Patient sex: M
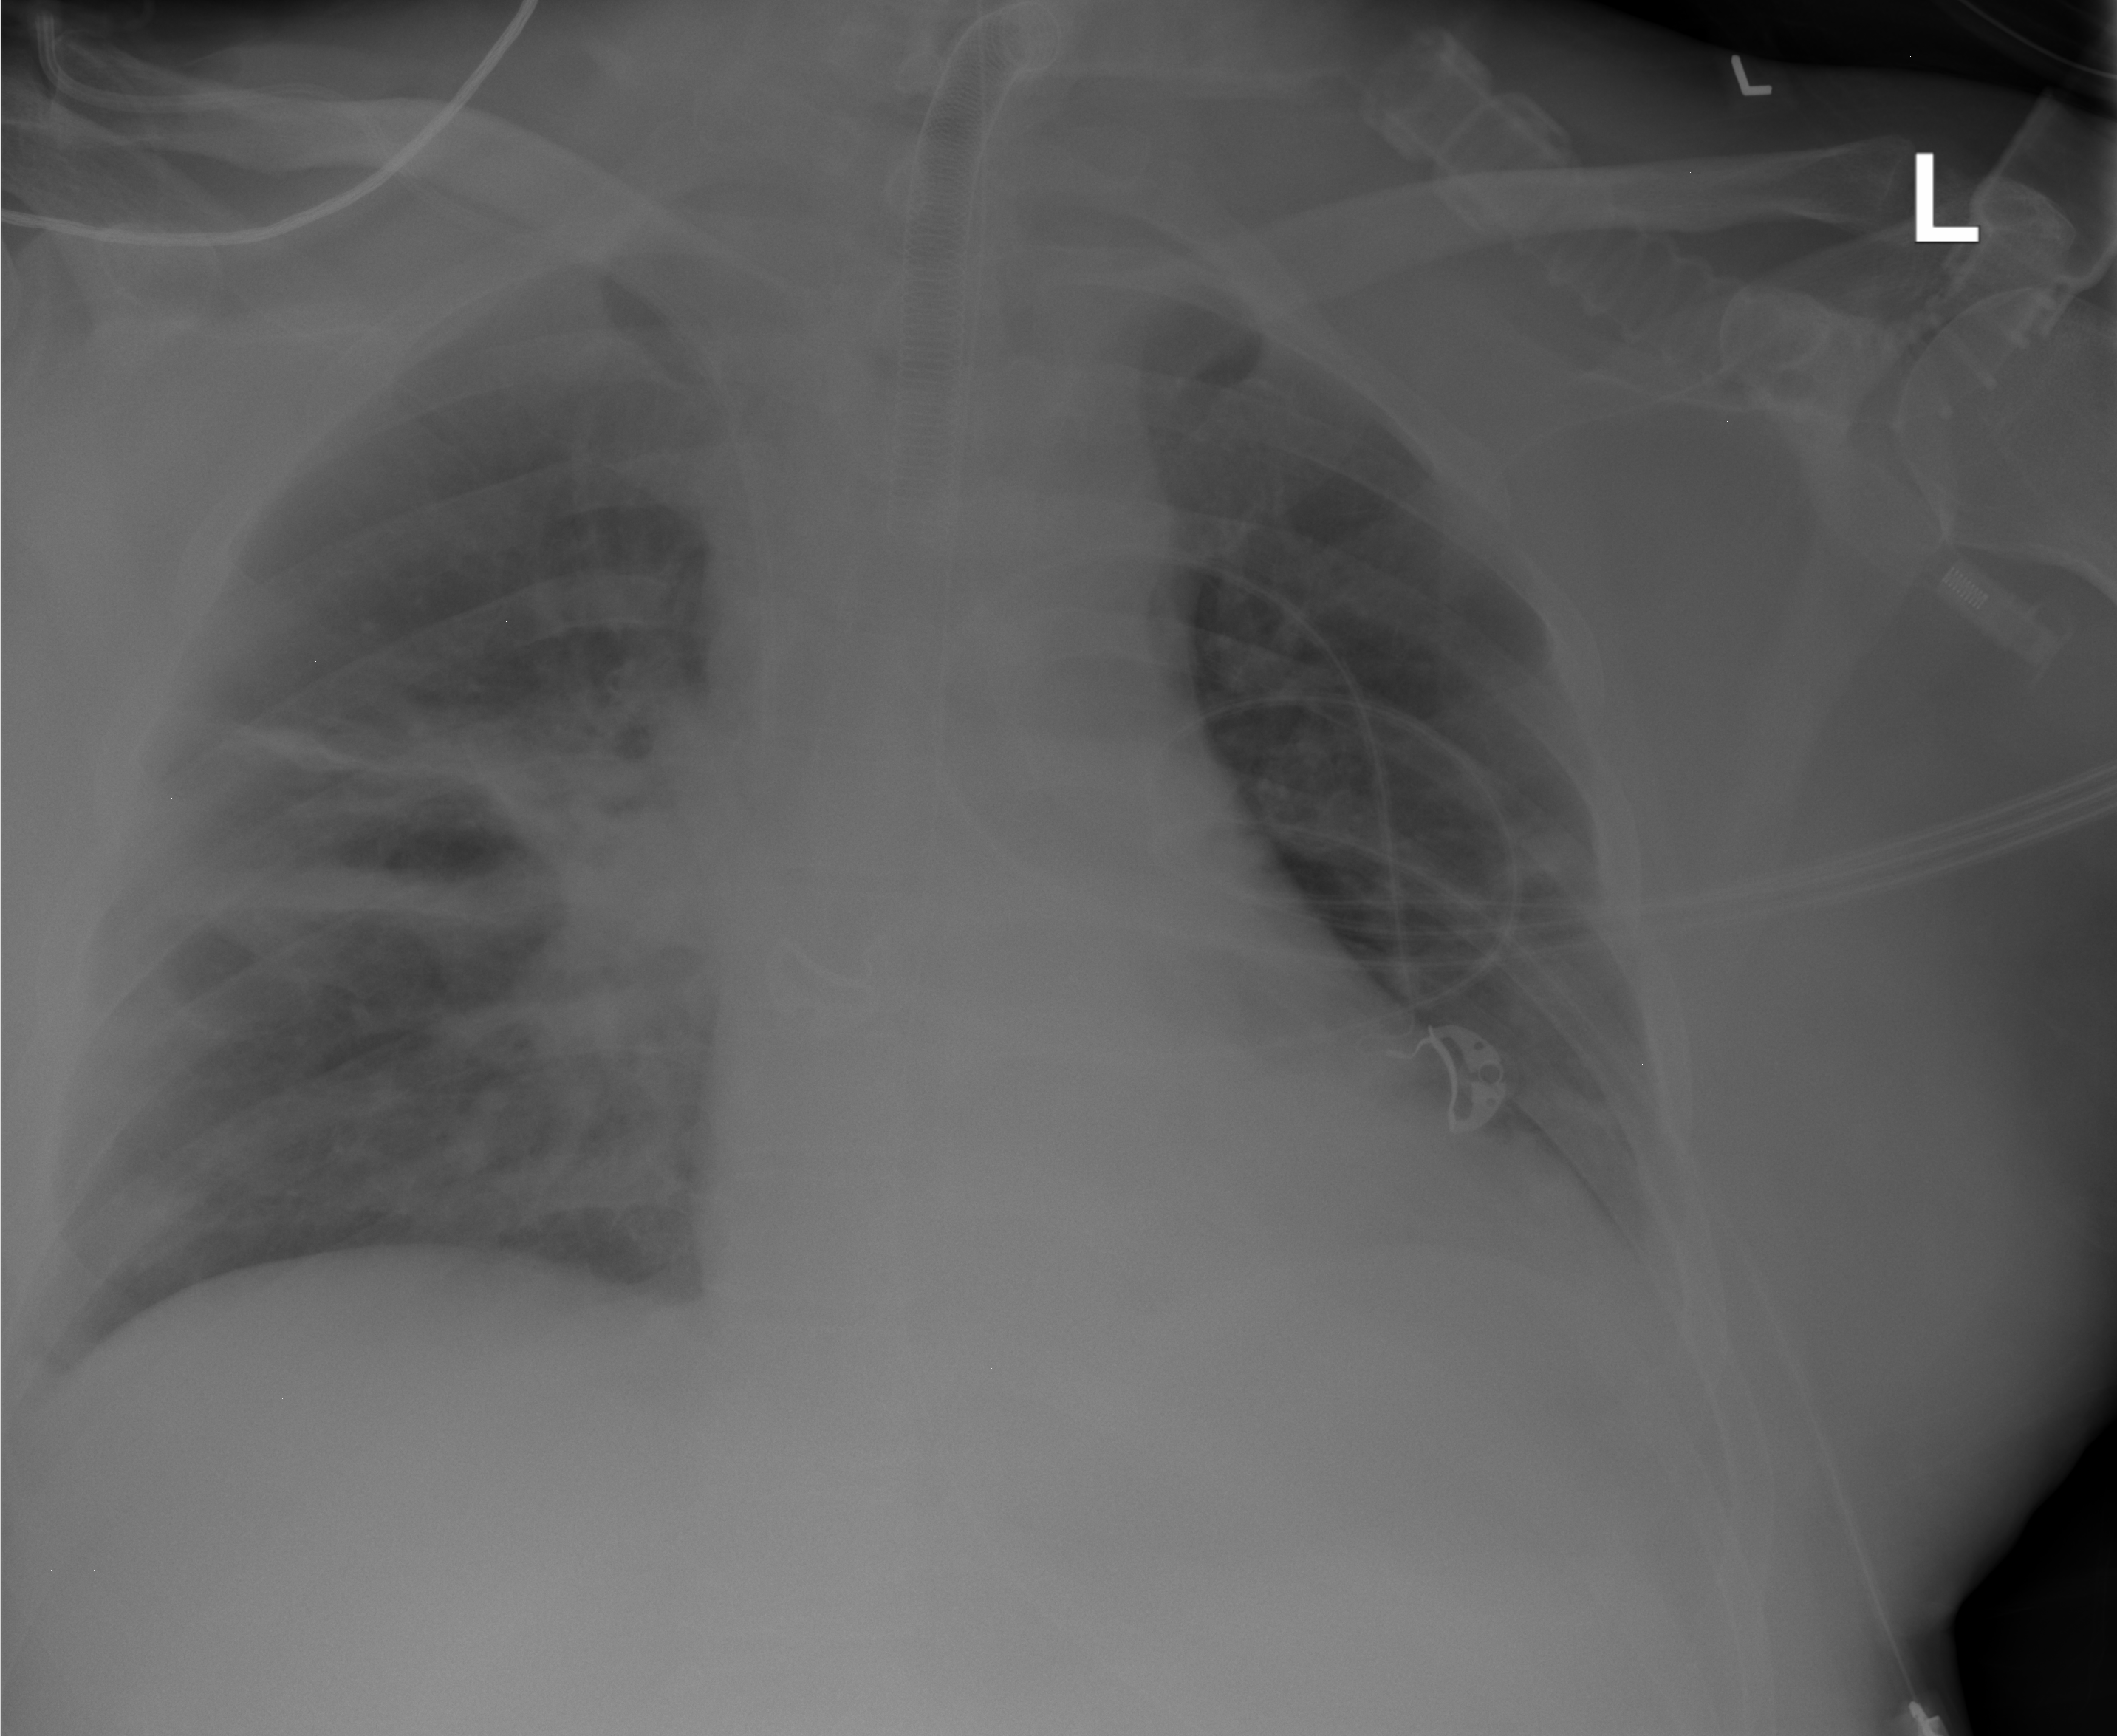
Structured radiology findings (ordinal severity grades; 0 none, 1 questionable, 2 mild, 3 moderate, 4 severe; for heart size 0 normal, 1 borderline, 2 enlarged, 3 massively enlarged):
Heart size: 0
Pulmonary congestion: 2
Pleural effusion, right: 0
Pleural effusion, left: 0
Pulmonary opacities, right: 2
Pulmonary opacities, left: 0
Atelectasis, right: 3
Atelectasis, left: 2